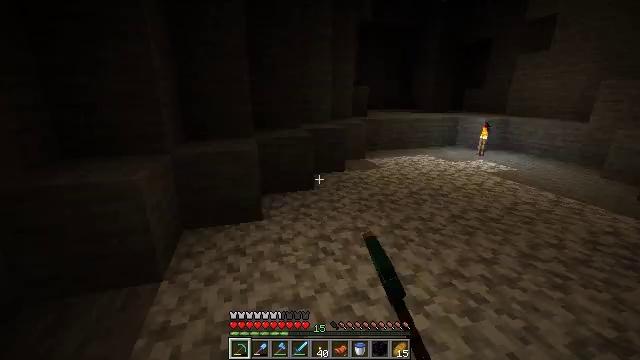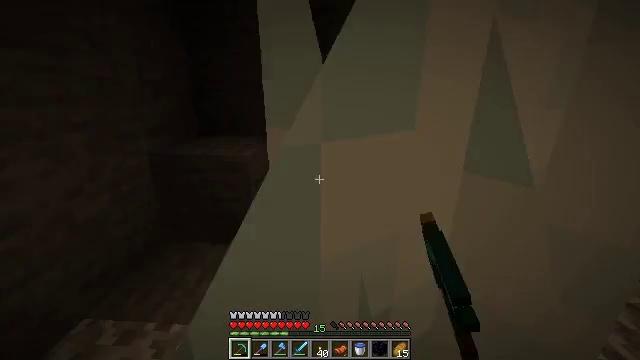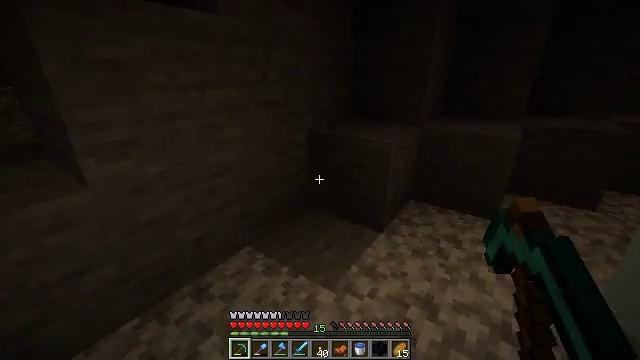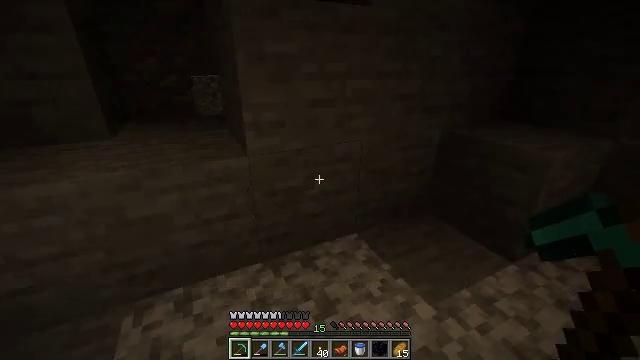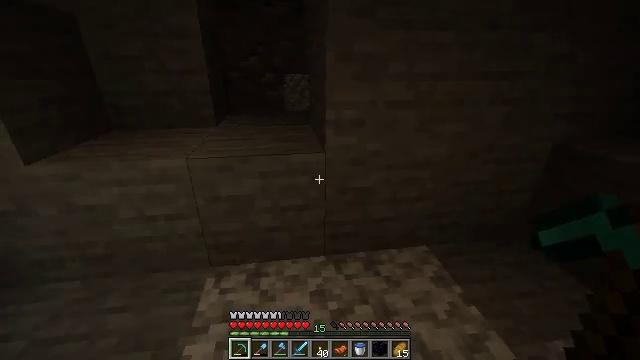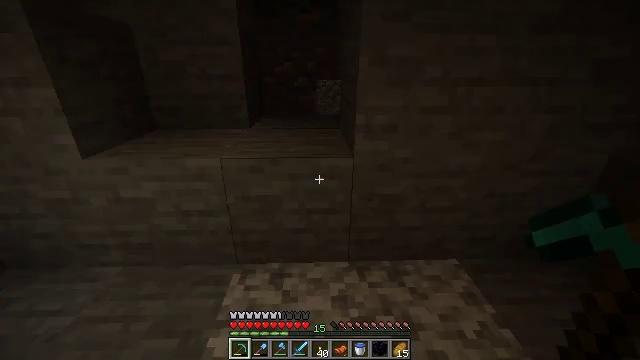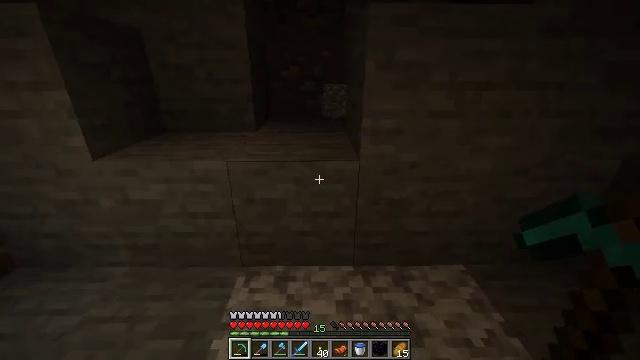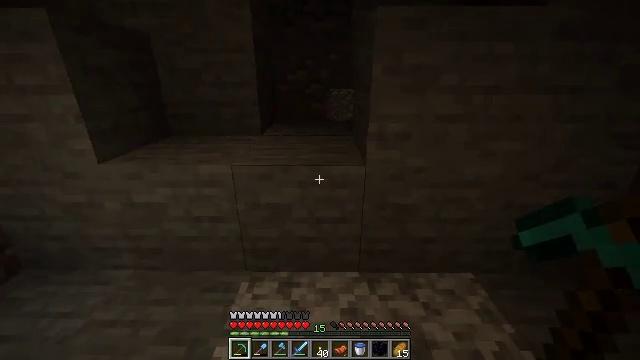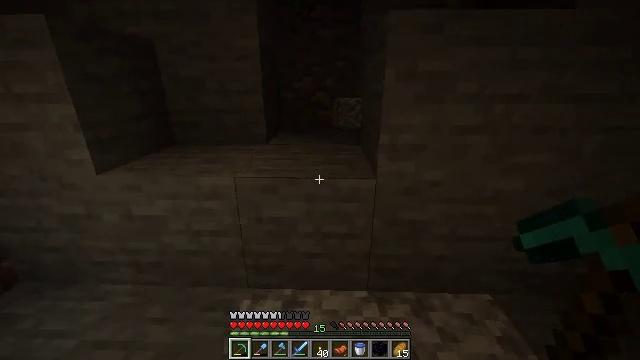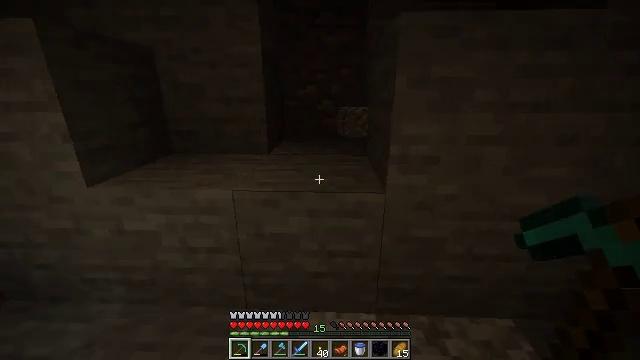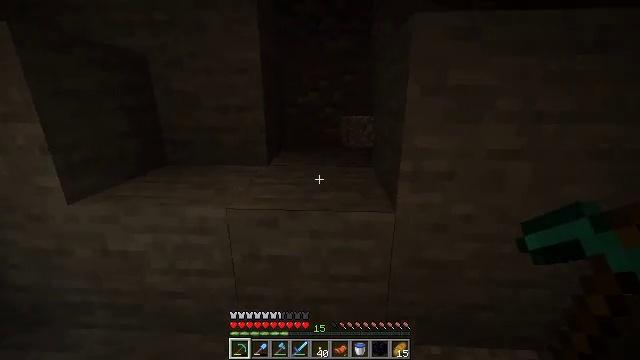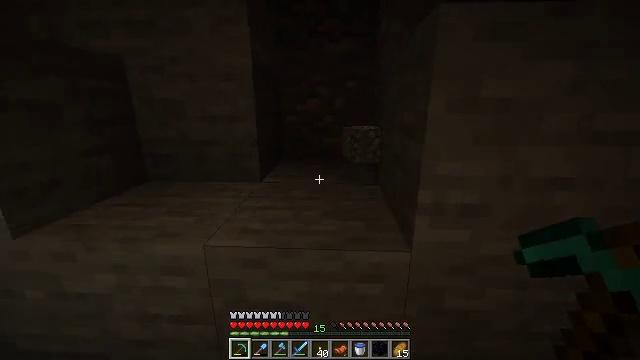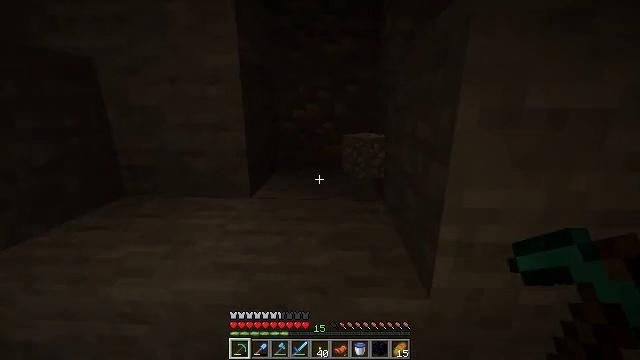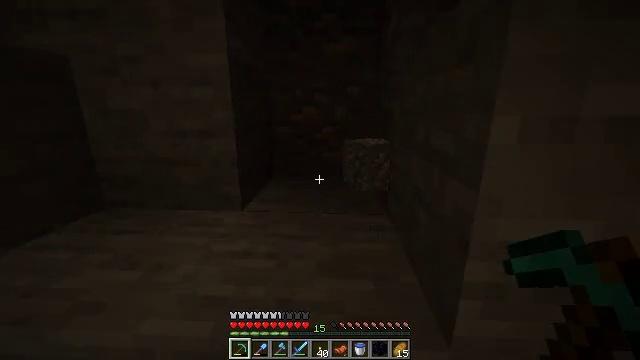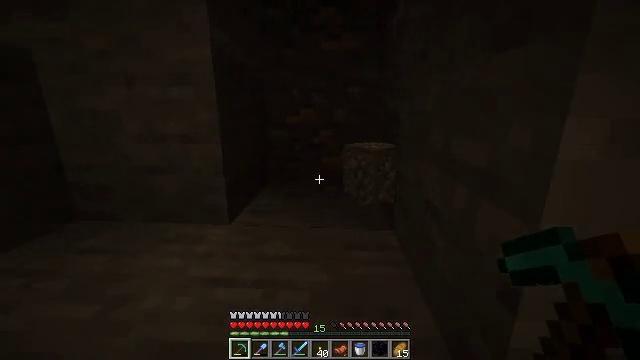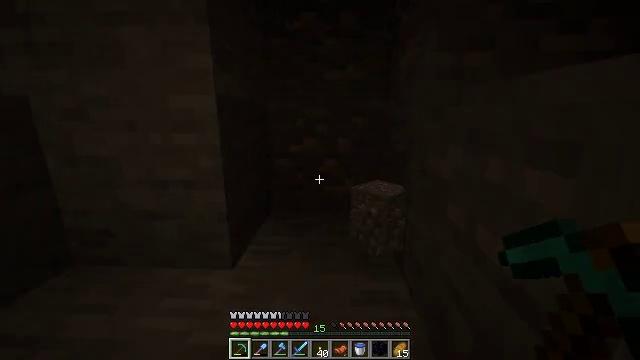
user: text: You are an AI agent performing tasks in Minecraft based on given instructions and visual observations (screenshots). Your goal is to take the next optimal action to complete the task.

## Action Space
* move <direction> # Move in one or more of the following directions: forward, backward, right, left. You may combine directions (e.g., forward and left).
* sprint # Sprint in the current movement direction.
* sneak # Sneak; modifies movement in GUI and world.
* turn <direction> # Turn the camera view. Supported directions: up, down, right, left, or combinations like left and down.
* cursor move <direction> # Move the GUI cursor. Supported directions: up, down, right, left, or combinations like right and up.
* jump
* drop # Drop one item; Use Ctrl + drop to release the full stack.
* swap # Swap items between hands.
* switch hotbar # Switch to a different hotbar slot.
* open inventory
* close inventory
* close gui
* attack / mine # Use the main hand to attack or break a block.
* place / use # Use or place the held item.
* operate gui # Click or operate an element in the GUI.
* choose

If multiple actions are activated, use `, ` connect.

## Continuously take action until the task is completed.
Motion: motion action
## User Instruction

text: Drop a cobblestone.
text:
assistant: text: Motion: turn left and down
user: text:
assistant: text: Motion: turn left and down
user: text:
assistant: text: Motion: turn left and down
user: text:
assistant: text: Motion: turn left
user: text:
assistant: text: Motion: turn left
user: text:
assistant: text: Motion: turn left
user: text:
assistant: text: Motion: move forward, turn left
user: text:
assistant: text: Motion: move forward, turn left and up
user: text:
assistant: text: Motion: move forward, turn up
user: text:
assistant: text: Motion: move forward, turn up
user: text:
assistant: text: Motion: move forward
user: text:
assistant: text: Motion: move forward
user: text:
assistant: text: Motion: move forward
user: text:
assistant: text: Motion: move forward
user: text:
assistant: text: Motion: move forward and move left, jump
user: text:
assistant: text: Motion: move forward and move left, turn right and up, jump
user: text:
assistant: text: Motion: move forward and move left, turn right and up, jump
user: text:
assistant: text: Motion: move forward, turn right and up, jump
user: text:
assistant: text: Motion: move forward, turn right and up, jump
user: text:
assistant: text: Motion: move forward, turn right
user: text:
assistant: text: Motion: move forward, turn right
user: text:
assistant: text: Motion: move forward, turn right and down
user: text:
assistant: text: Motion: move forward, turn right and down
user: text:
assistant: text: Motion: turn right and down
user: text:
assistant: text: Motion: turn right and down
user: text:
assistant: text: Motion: turn right and down
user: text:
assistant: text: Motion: turn right and down
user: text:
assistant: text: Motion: turn right and down
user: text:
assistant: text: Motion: turn right and down
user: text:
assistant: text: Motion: turn right